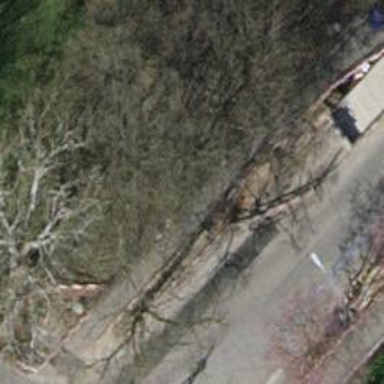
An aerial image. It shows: Tree-lined avenue.